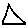
Label: triangle